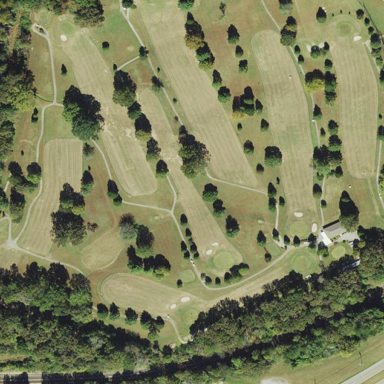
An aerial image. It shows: Golf course.